Question: Count the number of objects in the diagram.
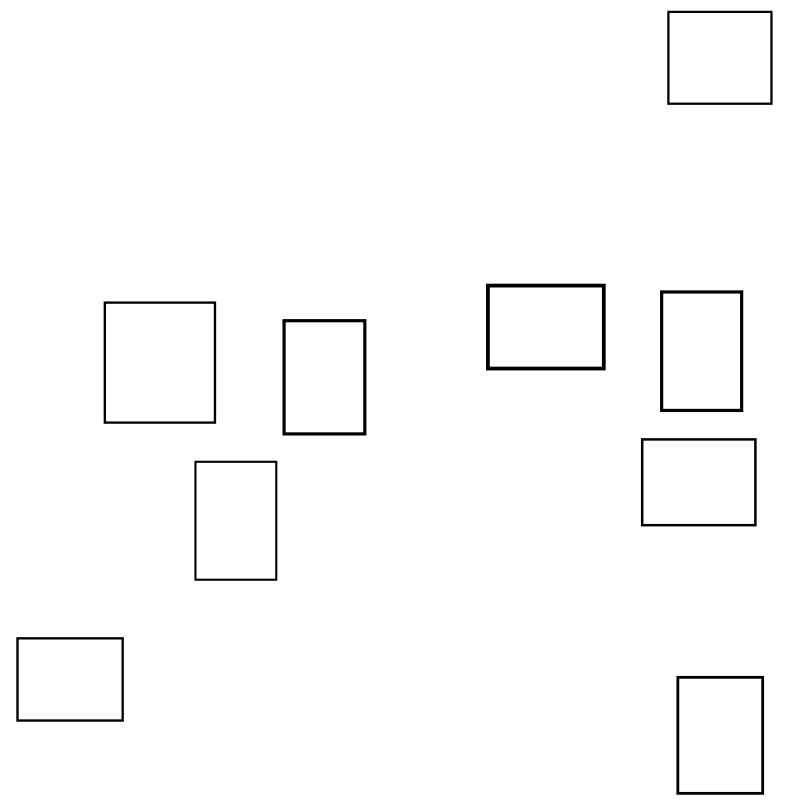
Answer: 9